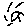
Label: sun